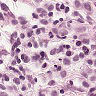
Metastatic tissue present: no